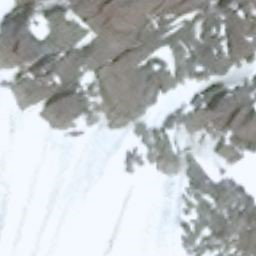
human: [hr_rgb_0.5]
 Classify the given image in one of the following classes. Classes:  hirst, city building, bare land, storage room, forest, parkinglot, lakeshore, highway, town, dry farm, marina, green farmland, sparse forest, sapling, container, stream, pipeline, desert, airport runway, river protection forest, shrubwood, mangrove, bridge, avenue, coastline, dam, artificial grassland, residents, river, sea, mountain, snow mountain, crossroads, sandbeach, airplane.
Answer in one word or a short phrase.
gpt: snow mountain